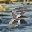
Label: 8